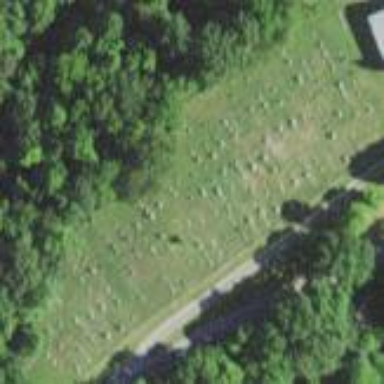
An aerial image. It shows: Cemetery.